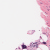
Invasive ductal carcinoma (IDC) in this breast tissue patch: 0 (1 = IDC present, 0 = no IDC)